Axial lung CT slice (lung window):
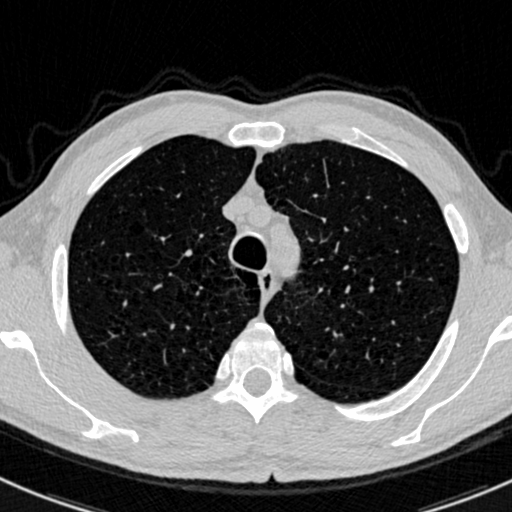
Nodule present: no